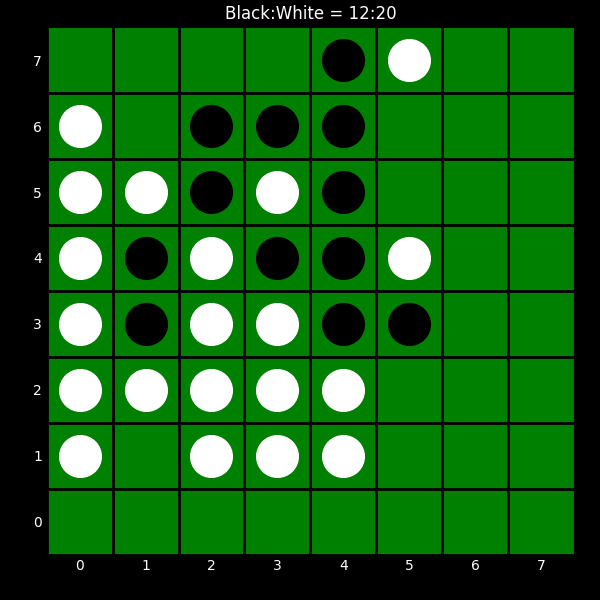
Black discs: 12
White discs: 20